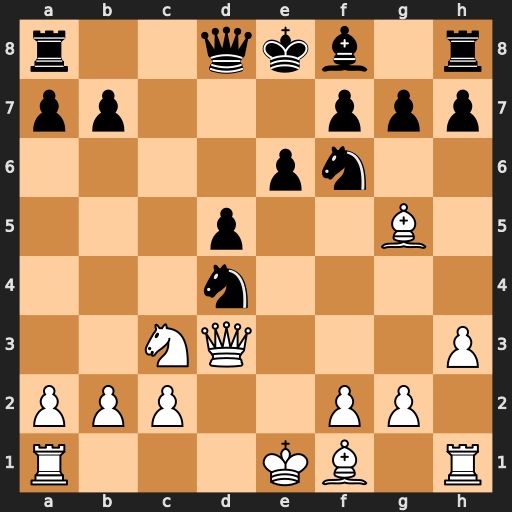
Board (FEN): r2qkb1r/pp3ppp/4pn2/3p2B1/3n4/2NQ3P/PPP2PP1/R3KB1R
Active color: w
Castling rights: KQkq
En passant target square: -
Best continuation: Qxd4